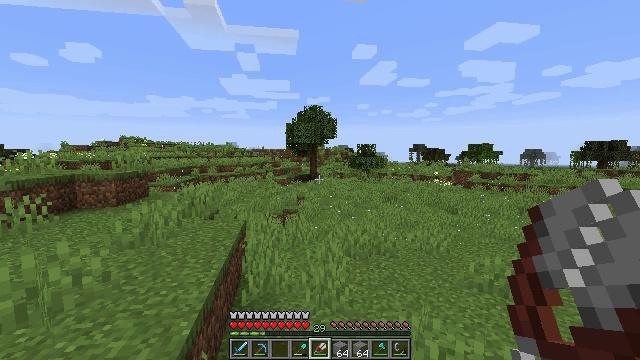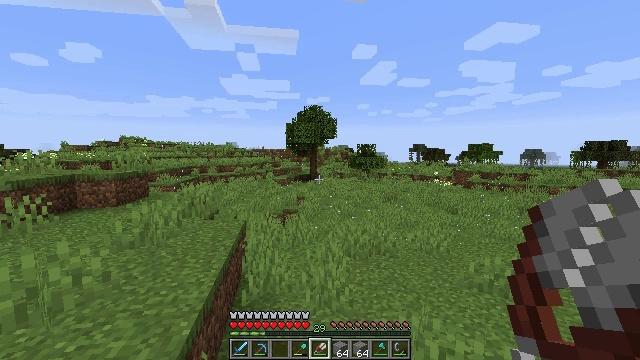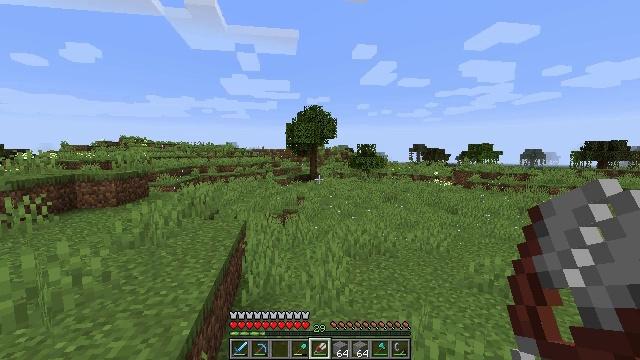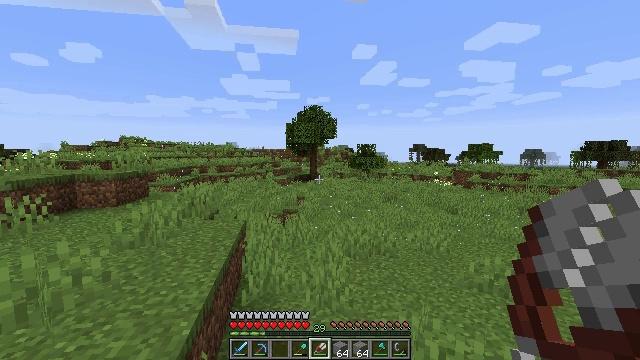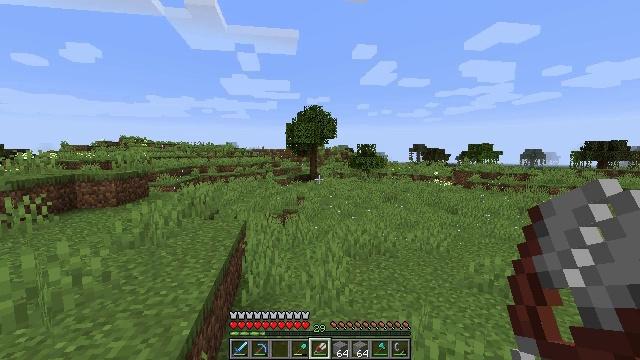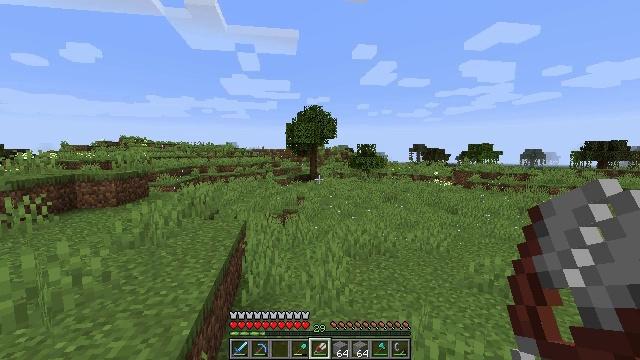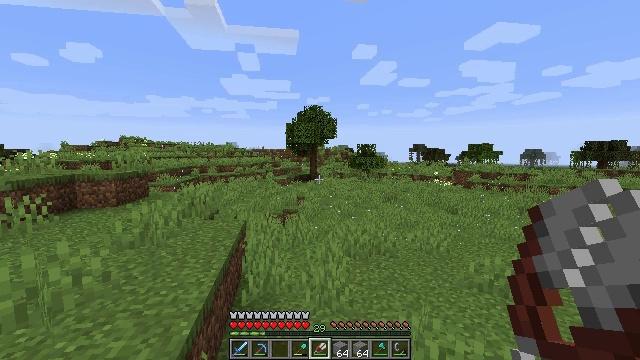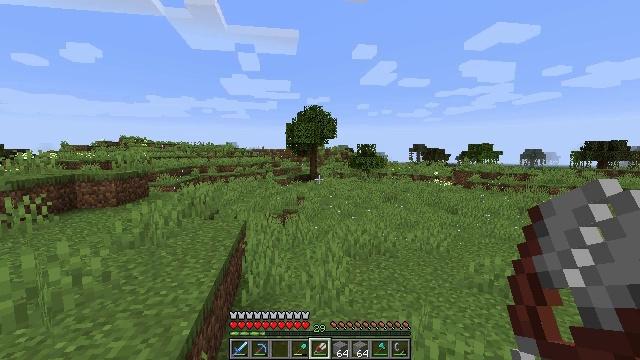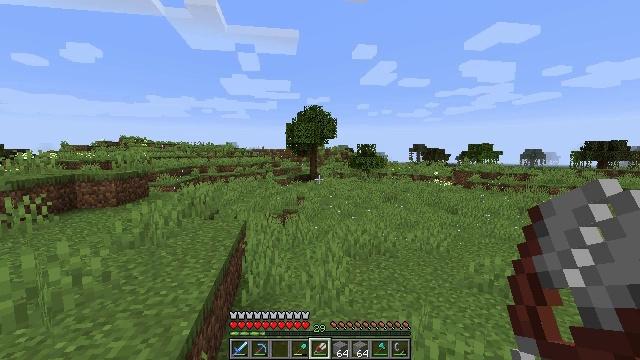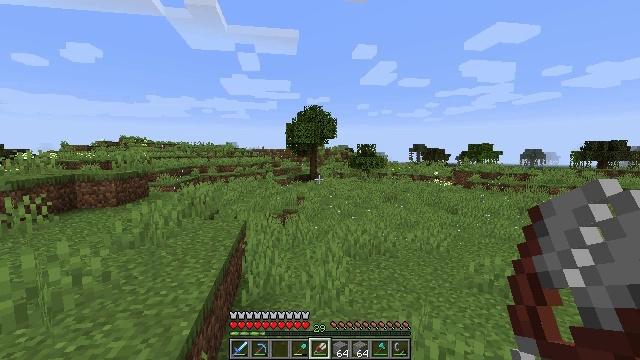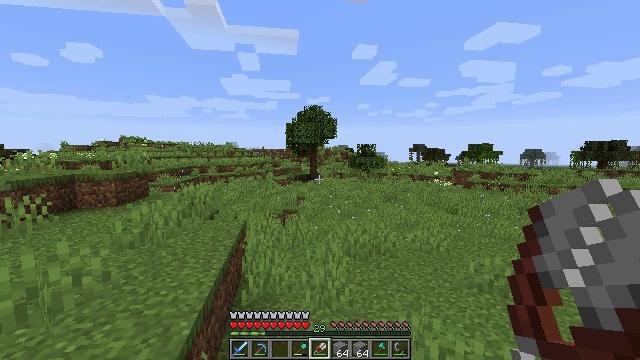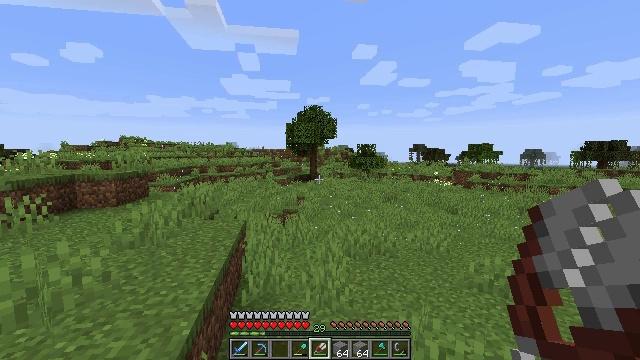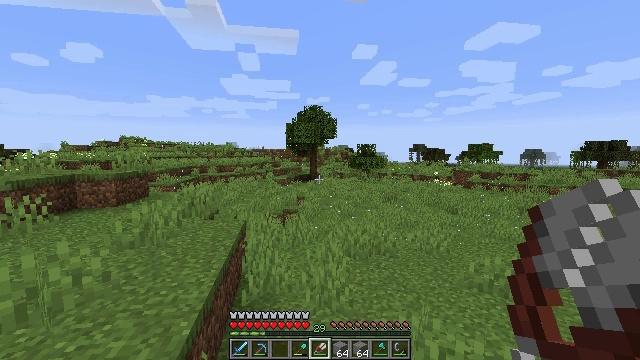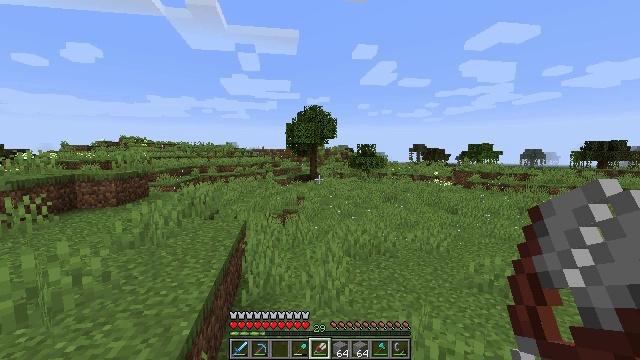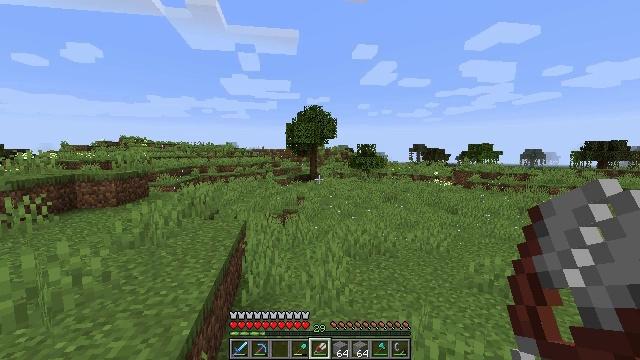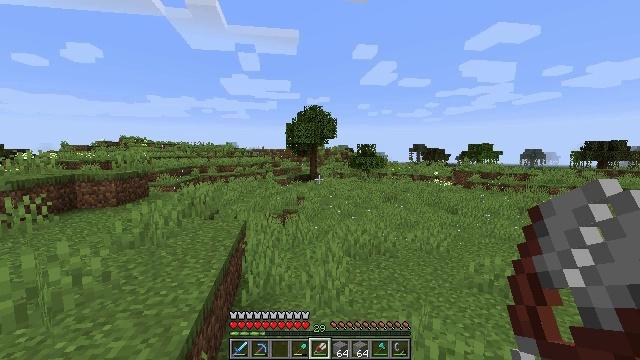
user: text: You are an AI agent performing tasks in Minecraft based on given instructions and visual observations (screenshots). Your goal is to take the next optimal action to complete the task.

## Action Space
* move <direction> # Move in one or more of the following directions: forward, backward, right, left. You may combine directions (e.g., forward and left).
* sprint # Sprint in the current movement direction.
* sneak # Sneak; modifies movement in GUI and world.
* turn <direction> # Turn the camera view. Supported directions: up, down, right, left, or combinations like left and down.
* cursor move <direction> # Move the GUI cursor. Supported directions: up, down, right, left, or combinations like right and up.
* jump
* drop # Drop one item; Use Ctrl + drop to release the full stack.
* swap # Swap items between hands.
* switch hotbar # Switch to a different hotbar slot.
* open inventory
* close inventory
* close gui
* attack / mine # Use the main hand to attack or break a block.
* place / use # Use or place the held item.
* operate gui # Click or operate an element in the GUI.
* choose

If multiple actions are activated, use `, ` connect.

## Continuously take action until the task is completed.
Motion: motion action
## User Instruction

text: Hunt animals.
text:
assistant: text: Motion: no_op
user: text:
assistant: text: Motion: no_op
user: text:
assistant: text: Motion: no_op
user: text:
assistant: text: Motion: no_op
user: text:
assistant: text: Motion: no_op
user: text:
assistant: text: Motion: no_op
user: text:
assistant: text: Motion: no_op
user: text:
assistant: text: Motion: no_op
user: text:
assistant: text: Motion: no_op
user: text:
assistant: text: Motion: no_op
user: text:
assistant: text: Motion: no_op
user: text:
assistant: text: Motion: no_op
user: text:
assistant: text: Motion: no_op
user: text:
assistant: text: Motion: no_op
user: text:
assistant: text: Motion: no_op
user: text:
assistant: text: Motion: no_op
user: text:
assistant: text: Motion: no_op
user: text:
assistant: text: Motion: no_op
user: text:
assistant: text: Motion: no_op
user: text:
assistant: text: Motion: no_op
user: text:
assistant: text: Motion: no_op
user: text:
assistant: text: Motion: no_op
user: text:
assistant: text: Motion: no_op
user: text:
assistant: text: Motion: no_op
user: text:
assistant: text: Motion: no_op
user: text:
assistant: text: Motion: no_op
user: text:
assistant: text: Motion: no_op
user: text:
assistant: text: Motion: no_op
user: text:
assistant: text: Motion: no_op
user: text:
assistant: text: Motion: no_op